Question: I am interacting with the battle.net API and I need to get the response body when I hit a 404 page. The problem is I get an error.
I know the page has a body as in the documentation there is an example that has the body (screenshot below). I have also put in a screenshot of my php error. Any help would be appreciated.

here is my code:
$responseCode = get_http_response_code($api); //Checks page exists
'''
if($responseCode == 200) { //Page exists
$api = "battle.net/apirequest.......";
$json = file_get_contents($api);
$schema = json_decode($json, true);
$completeQuests = $schema['quests'];
} else if ($responseCode == 404) {
...Trying to find out why here.....
}
'''
Thanks,
James McNee
EDIT: Also when I go directly to the URL I get the JSON response so I really dont know where this error is coming from.
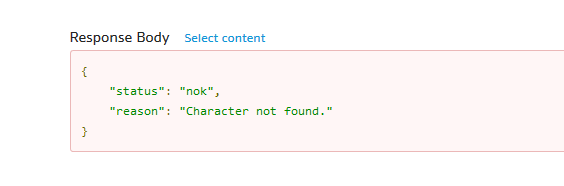
Answer: file_get_content would not allow you to get the content on failure conditions. To get the content you would have to use a lower level library; something like say curl.